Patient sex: F
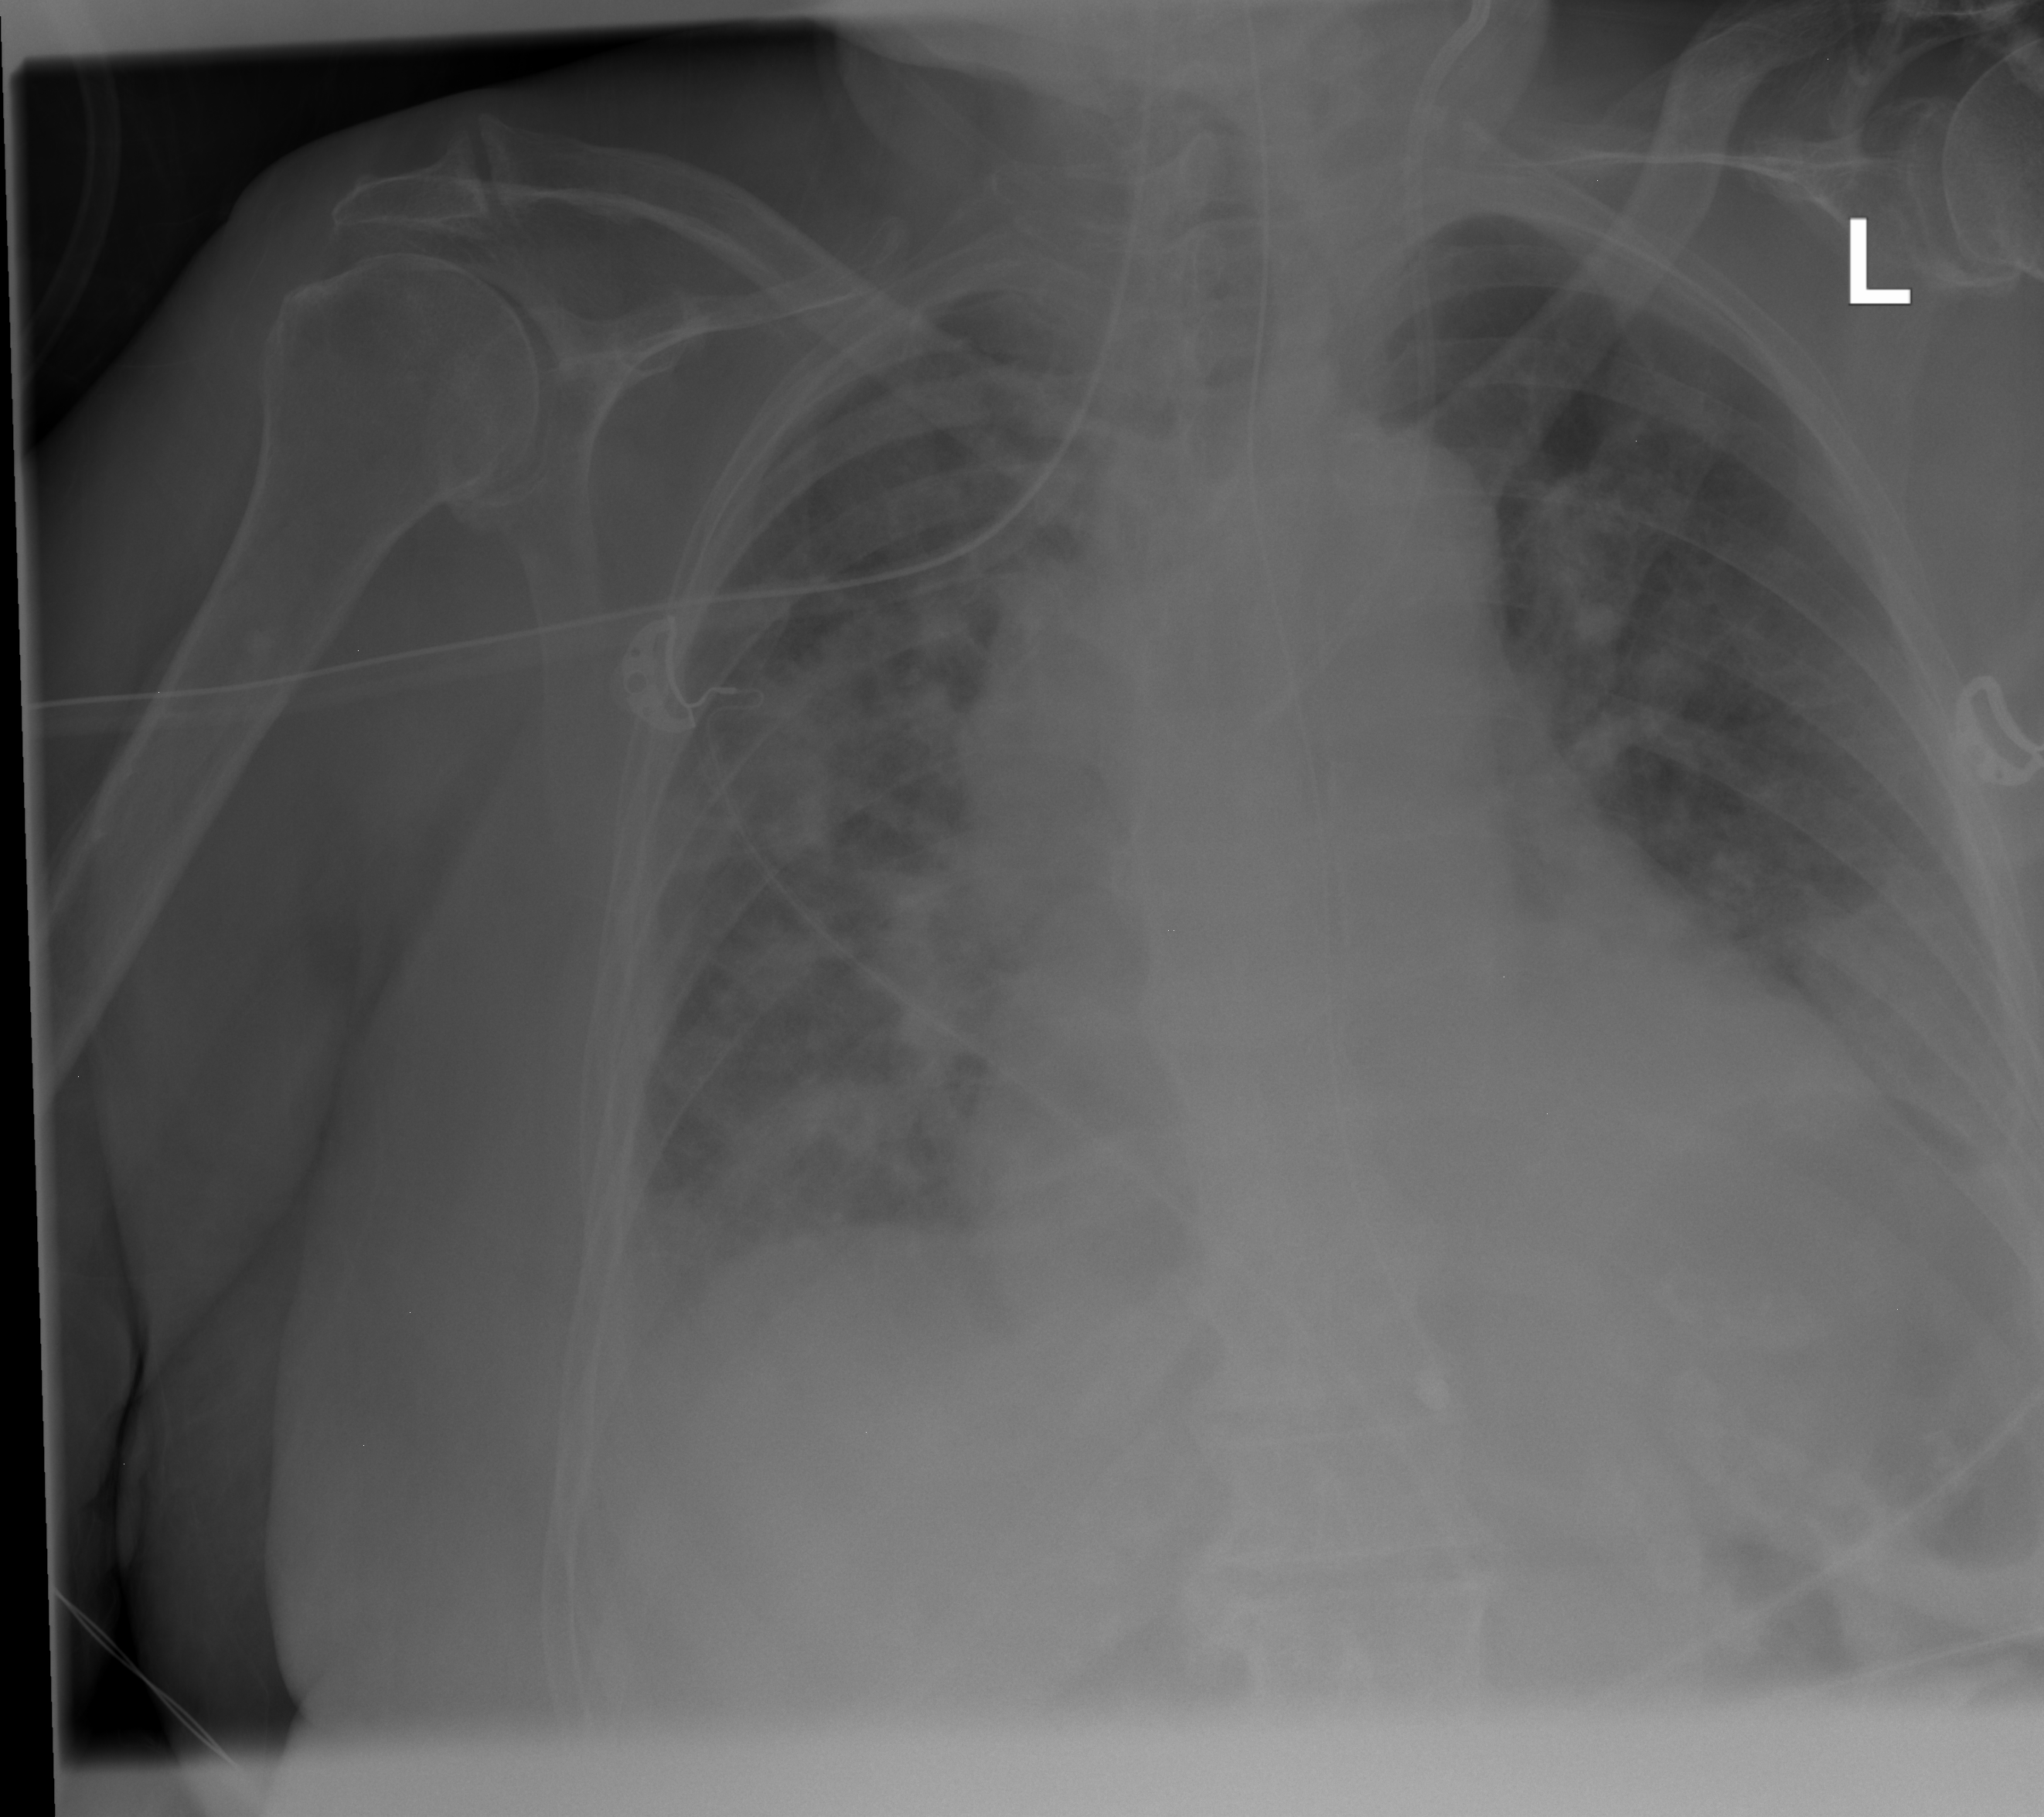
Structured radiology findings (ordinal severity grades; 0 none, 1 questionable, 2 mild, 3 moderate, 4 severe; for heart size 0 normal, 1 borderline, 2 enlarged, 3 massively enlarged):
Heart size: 2
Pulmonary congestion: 3
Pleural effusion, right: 1
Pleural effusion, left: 2
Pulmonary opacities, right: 1
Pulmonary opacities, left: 0
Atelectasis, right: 2
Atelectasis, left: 2